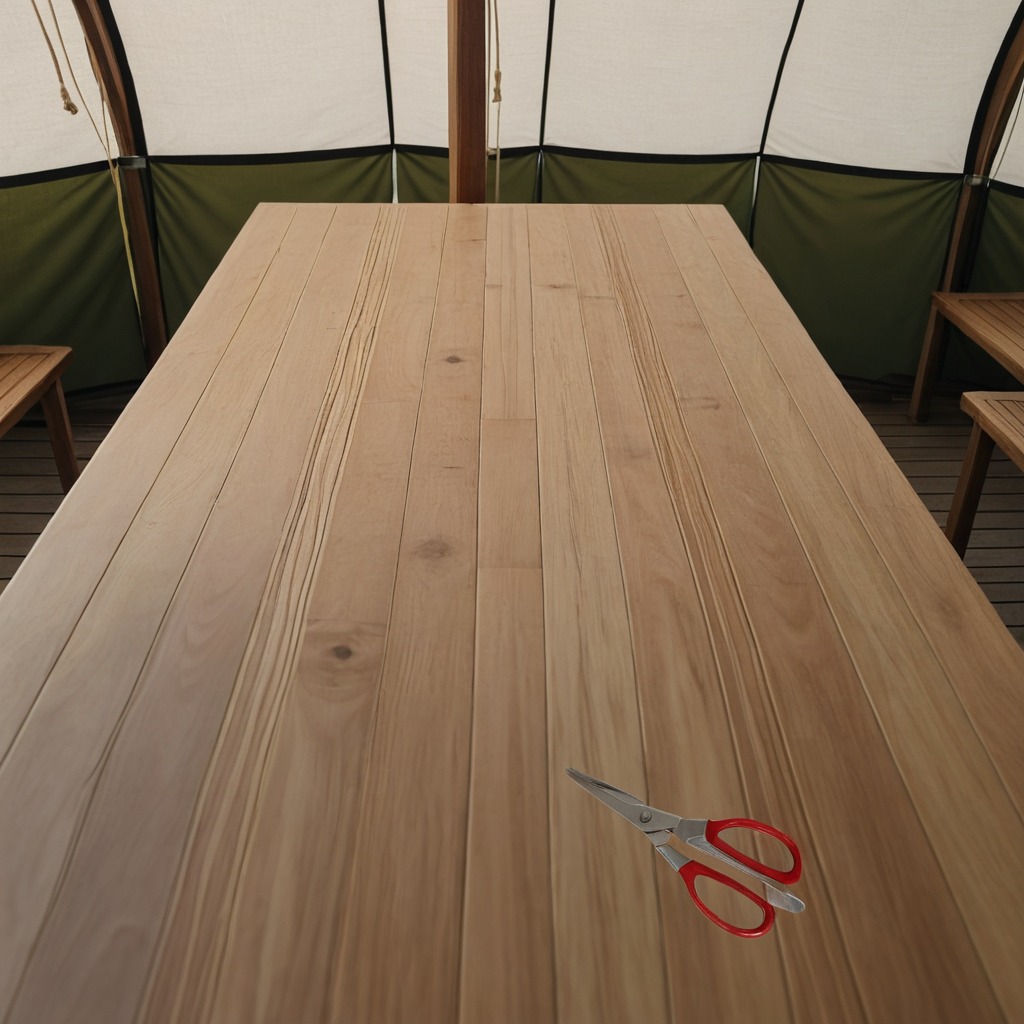
A scissor is lying on a wooden table inside a jungle field workshop tent.